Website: home-depot
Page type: customer-info-address
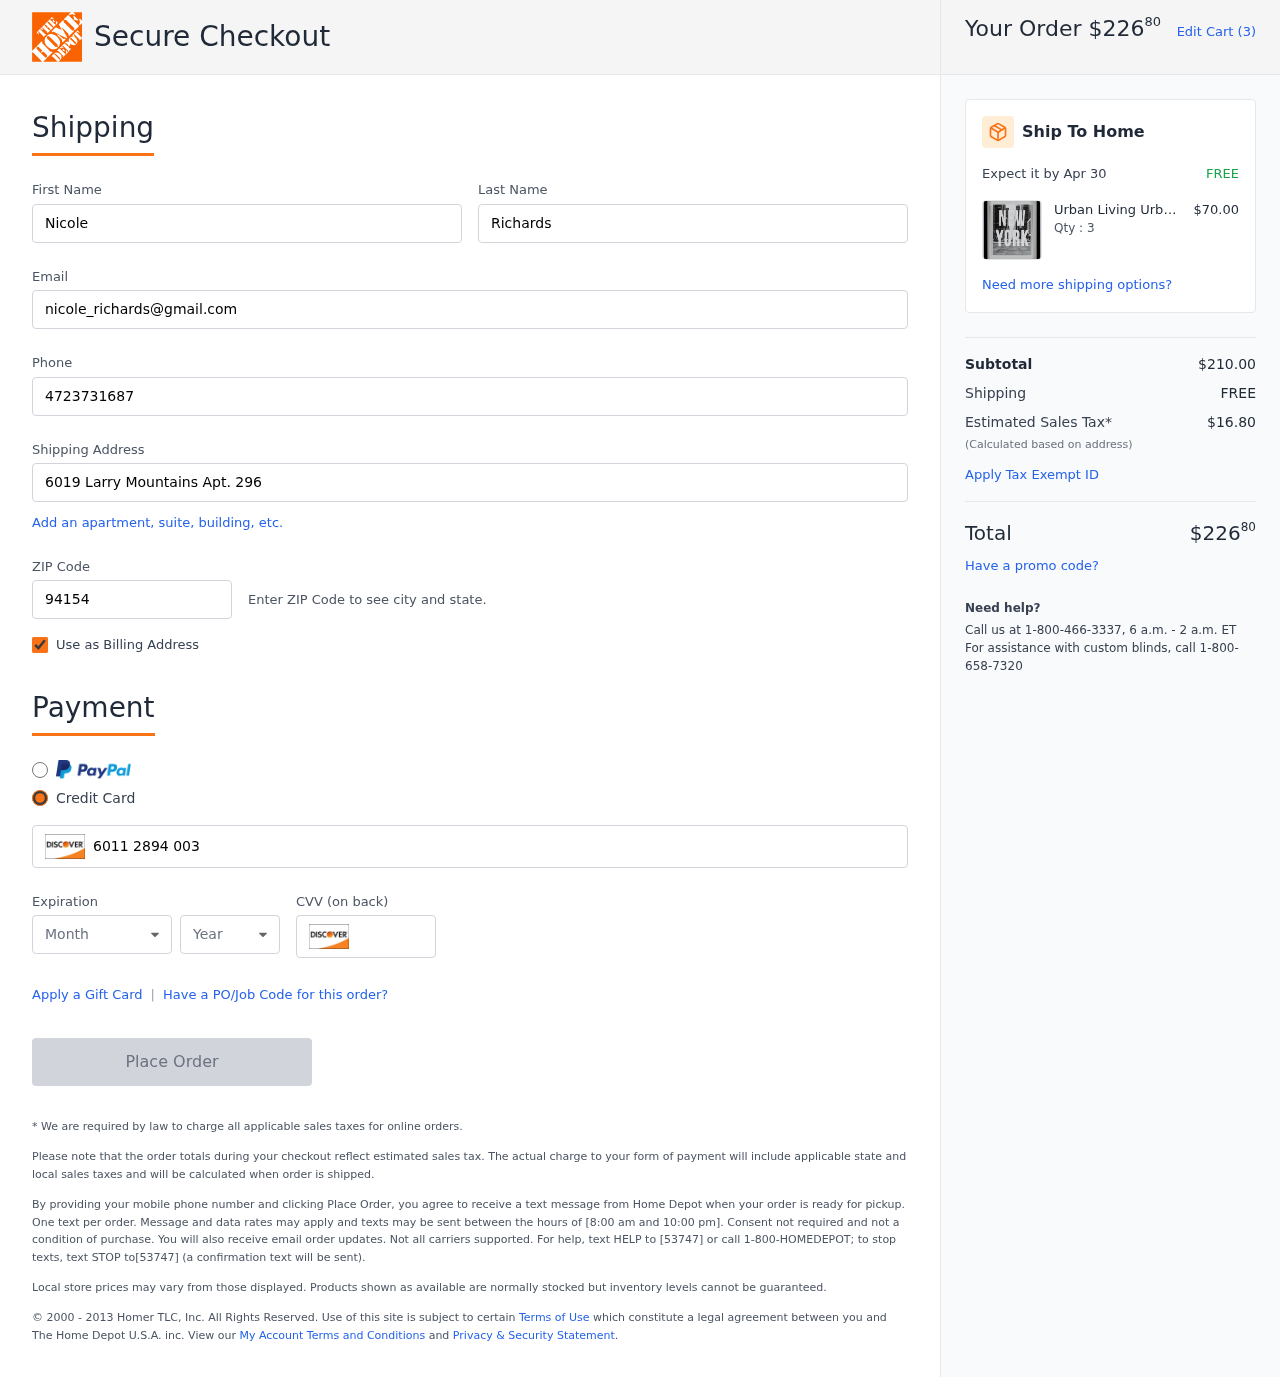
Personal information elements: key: PII_CARD_CVV
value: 255
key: PII_CARD_EXPIRY_MONTH
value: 05
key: PII_CARD_EXPIRY_YEAR
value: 29
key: PII_CARD_NUMBER
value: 6011 2894 0032 4615
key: PII_EMAIL
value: nicole_richards@gmail.com
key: PII_FIRSTNAME
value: Nicole
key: PII_LASTNAME
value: Richards
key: PII_PHONE
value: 4723731687
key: PII_POSTCODE
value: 94154
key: PII_STREET
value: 6019 Larry Mountains Apt. 296
Product elements: key: PRODUCT1_BRAND
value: Urban Living
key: PRODUCT1_NAME
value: Urban Living PTM Images 1-29745 Collection Framed giclee Floating Between Glass Wall Art
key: PRODUCT1_PRICE
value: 70
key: PRODUCT1_QUANTITY
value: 3
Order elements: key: ORDER_TOTAL
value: $22680
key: ORDER_NUM_ITEMS
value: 3
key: ORDER_DELIVERY_DATE
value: Apr 30
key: ORDER_SUBTOTAL
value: $210.00
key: ORDER_SHIPPING_COST
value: FREE
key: ORDER_TAX
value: $16.80